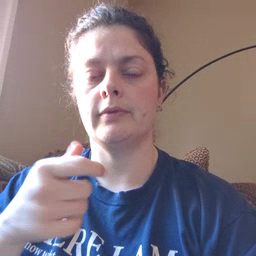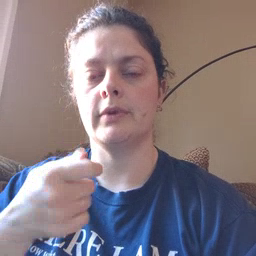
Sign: touch